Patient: sex M, age 60
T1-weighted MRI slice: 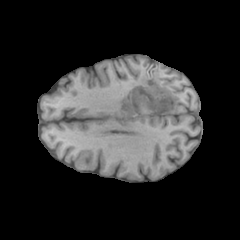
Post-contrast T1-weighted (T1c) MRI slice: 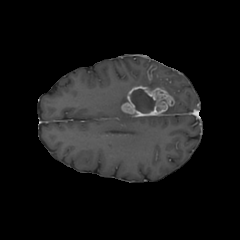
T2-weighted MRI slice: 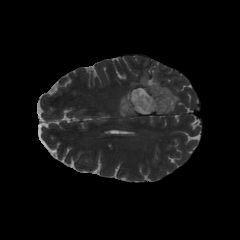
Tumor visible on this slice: yes
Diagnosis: Glioblastoma, IDH-wildtype
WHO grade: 4